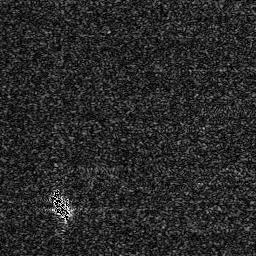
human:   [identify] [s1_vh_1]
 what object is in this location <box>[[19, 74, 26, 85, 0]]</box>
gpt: <ref>1 medium ship at the bottom left</ref>